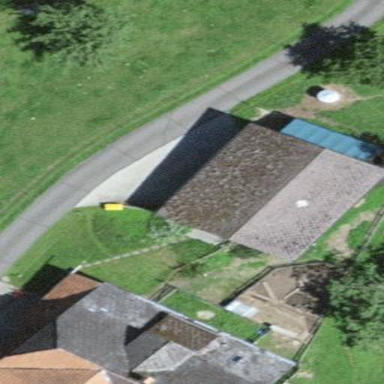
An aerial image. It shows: Garage building.